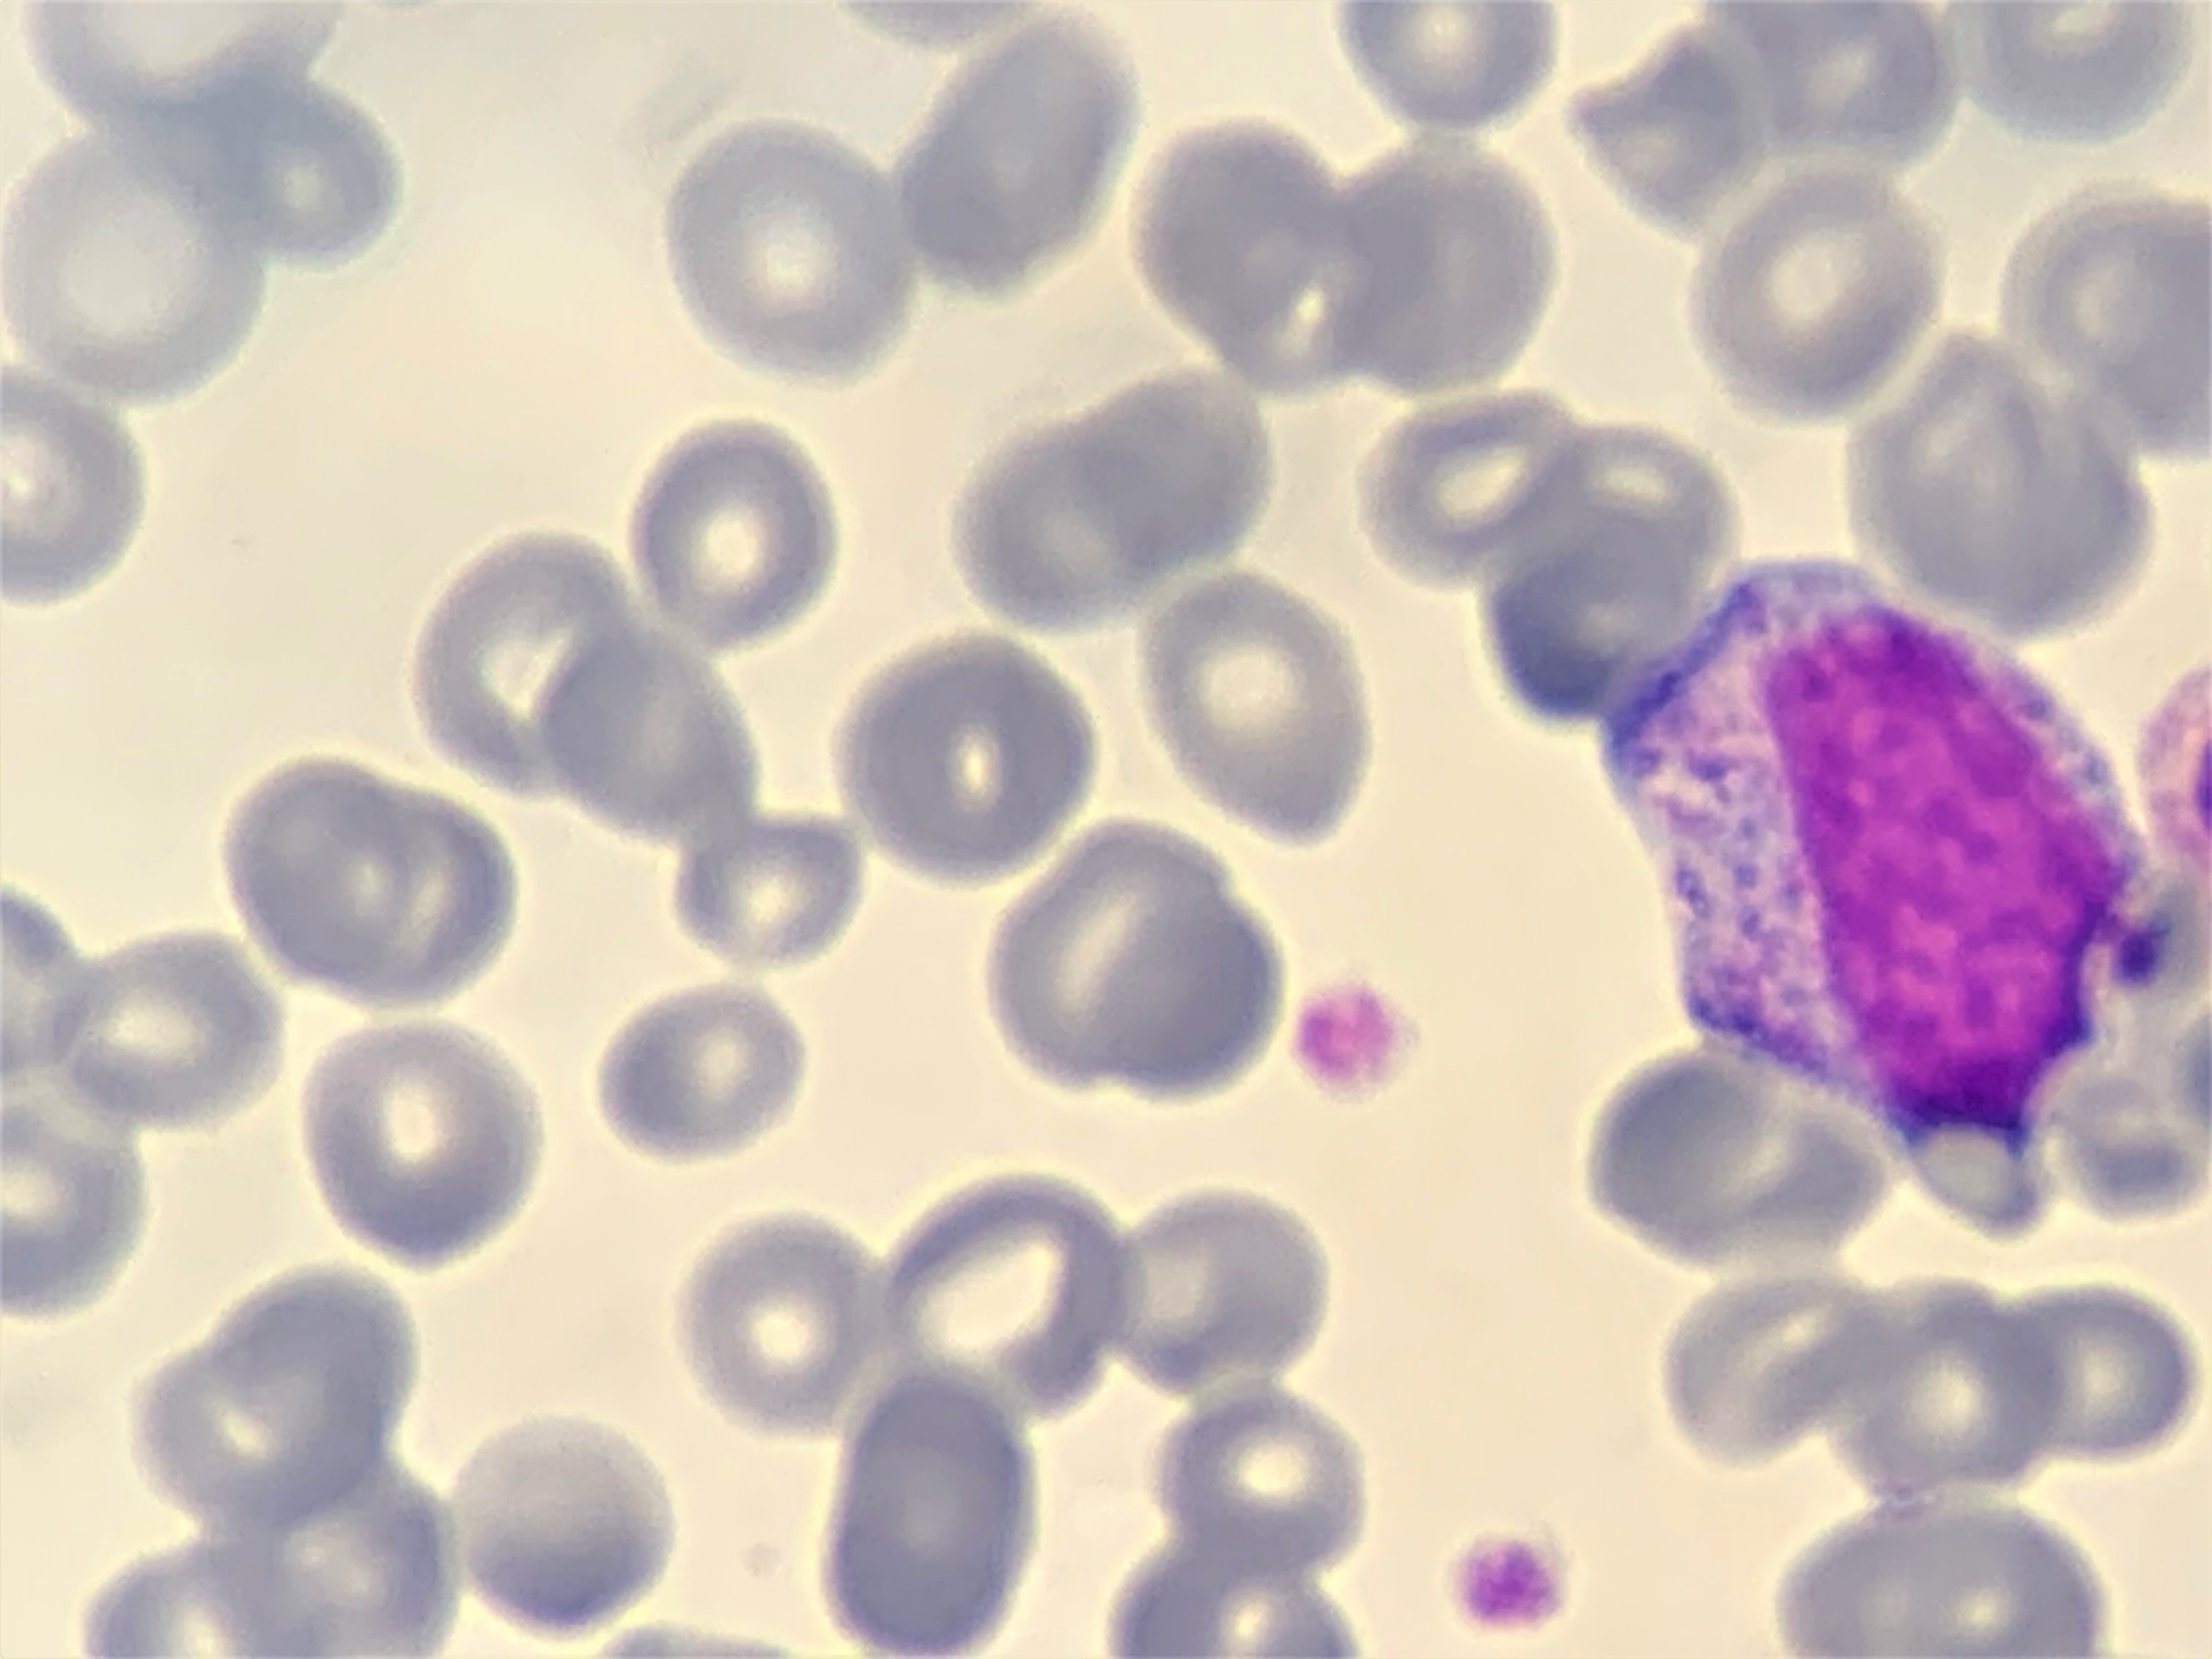
Cell type: MYELOCYTE